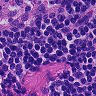
Metastatic tissue present: no